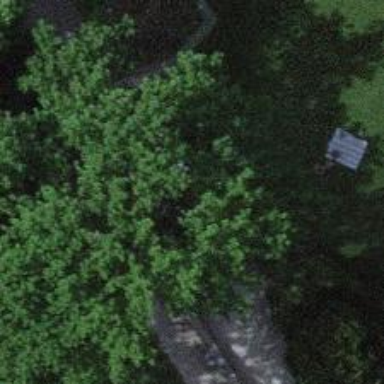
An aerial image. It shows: Bench for seating.